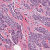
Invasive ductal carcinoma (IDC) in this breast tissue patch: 1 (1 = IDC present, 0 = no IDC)